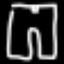
Label: pants